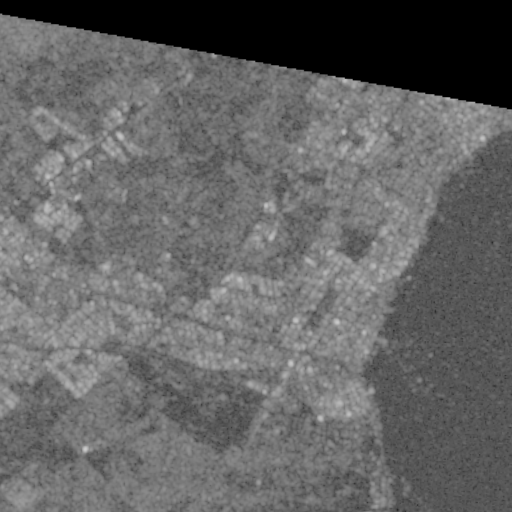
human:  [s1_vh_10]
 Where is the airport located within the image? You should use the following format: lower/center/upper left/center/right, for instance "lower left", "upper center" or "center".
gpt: The airport is located in the lower right of the image.
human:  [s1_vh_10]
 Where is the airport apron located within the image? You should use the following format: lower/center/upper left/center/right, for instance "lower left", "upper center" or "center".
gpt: The airport apron is located in the lower right of the image.
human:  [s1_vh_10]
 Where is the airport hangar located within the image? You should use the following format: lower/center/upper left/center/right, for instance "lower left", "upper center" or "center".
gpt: The airport hangar is located in the lower right of the image.
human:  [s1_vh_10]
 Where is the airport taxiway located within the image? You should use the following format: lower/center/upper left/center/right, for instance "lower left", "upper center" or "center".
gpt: The airport taxiway is located in the lower right of the image.
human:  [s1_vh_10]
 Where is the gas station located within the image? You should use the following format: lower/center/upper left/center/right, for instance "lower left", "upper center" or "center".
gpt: The gas station is located in the upper center of the image.
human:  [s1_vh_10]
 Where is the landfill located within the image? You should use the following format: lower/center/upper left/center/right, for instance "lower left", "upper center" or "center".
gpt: The landfill is located in the center left of the image.
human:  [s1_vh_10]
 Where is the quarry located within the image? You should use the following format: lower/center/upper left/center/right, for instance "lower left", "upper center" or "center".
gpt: There is no quarry in the image.

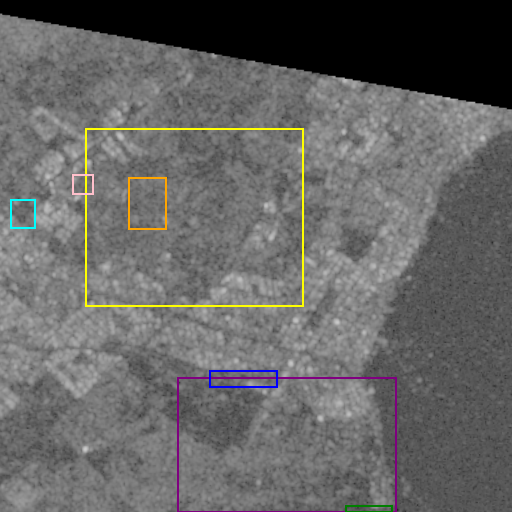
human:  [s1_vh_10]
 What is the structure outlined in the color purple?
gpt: The structure outlined in purple is an airport.
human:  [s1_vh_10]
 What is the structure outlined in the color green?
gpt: The structure outlined in green is an airport apron.
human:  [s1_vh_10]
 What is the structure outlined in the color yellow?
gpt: The structure outlined in yellow is a crop field.
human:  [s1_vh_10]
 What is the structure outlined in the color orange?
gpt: The structure outlined in orange is a landfill.
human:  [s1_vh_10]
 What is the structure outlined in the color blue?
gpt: The structure outlined in blue is a park.
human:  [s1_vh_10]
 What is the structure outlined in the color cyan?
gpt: The structure outlined in cyan is a parking lot.
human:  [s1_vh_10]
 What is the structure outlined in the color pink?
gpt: The structure outlined in pink is a stadium.
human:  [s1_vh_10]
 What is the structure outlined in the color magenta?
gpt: There is no magenta outline.